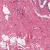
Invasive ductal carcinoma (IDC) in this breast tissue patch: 0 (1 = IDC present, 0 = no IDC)